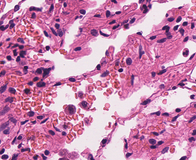
Tumor epithelial tissue: no
Tumor-associated stroma tissue: no
Normal tissue: yes